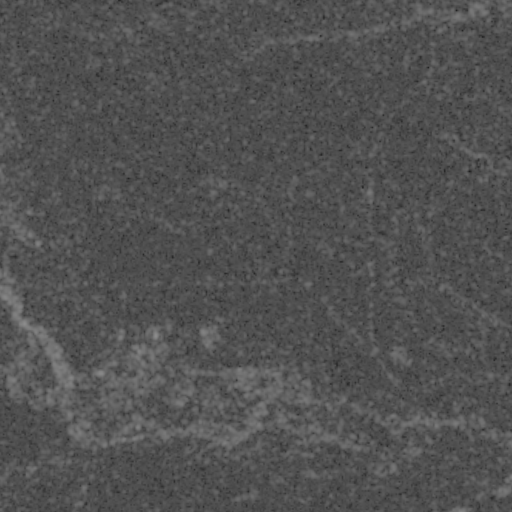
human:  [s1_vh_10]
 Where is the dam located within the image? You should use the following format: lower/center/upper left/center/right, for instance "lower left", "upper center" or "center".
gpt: The dam is located in the lower right of the image.
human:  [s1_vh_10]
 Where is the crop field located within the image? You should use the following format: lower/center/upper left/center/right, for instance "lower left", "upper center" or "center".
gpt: There is no crop field in the image.

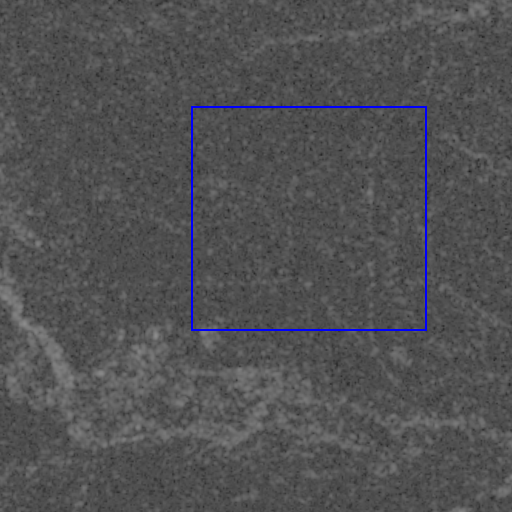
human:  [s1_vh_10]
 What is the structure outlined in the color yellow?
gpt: There is no yellow outline.
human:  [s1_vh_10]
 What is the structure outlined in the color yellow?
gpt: There is no structure outlined in yellow.